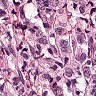
Metastatic tissue present: yes